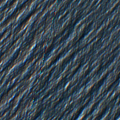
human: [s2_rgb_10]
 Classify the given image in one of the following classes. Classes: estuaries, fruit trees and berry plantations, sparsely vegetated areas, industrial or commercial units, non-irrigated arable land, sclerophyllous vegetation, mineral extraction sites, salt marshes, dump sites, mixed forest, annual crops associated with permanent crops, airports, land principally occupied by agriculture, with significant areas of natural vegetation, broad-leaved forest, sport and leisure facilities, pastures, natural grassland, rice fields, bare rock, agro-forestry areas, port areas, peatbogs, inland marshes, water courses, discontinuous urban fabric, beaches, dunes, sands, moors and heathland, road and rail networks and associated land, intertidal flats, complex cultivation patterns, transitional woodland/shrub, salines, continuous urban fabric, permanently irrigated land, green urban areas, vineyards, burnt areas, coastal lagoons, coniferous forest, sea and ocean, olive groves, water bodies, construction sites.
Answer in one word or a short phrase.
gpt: continuous urban fabric